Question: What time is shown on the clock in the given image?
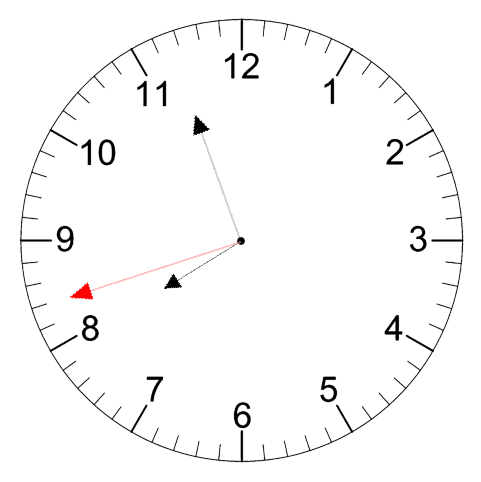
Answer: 07:56:42